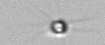
Label: Calciopappus